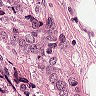
Metastatic tissue present: yes